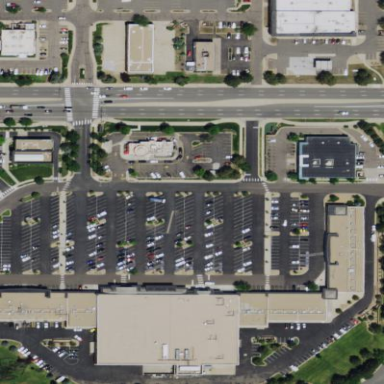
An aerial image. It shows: Retail building.